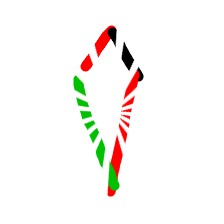
Shape: kite